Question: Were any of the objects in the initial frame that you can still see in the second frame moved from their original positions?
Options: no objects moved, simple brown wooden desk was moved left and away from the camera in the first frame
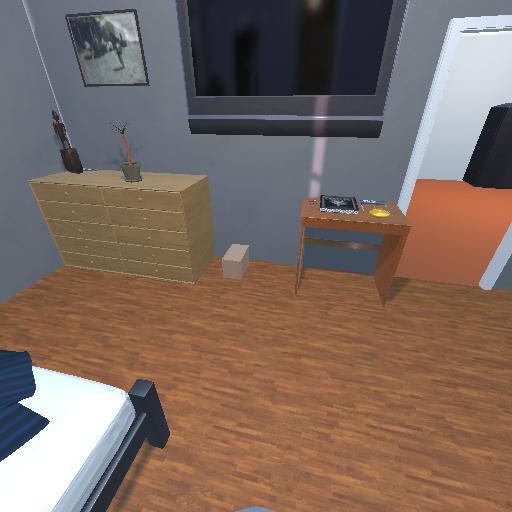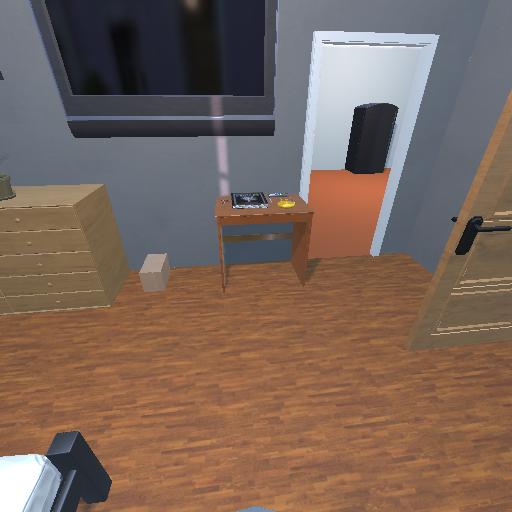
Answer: no objects moved